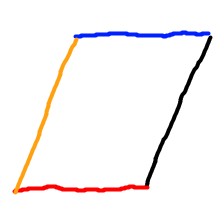
Shape: parallelogram